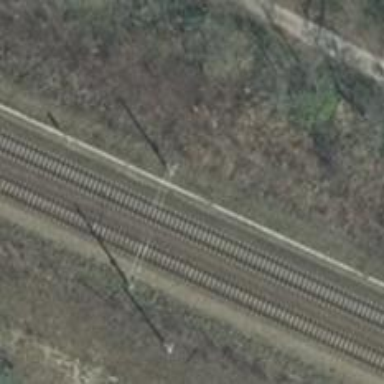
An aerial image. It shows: Milestone along the railway with catenary mast.